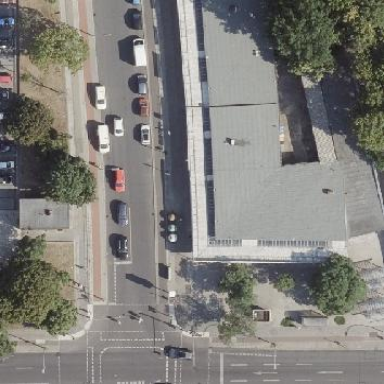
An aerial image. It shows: Flat-roofed retail building with brown exterior.